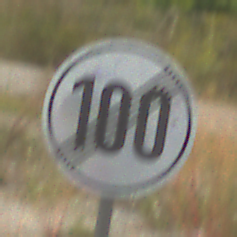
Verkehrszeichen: EndeGeschwindigkeit100
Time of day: Midday
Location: Outdoor (Suburban)
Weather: PartlyCloudy
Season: Summer
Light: Natural